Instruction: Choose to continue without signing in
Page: checkout
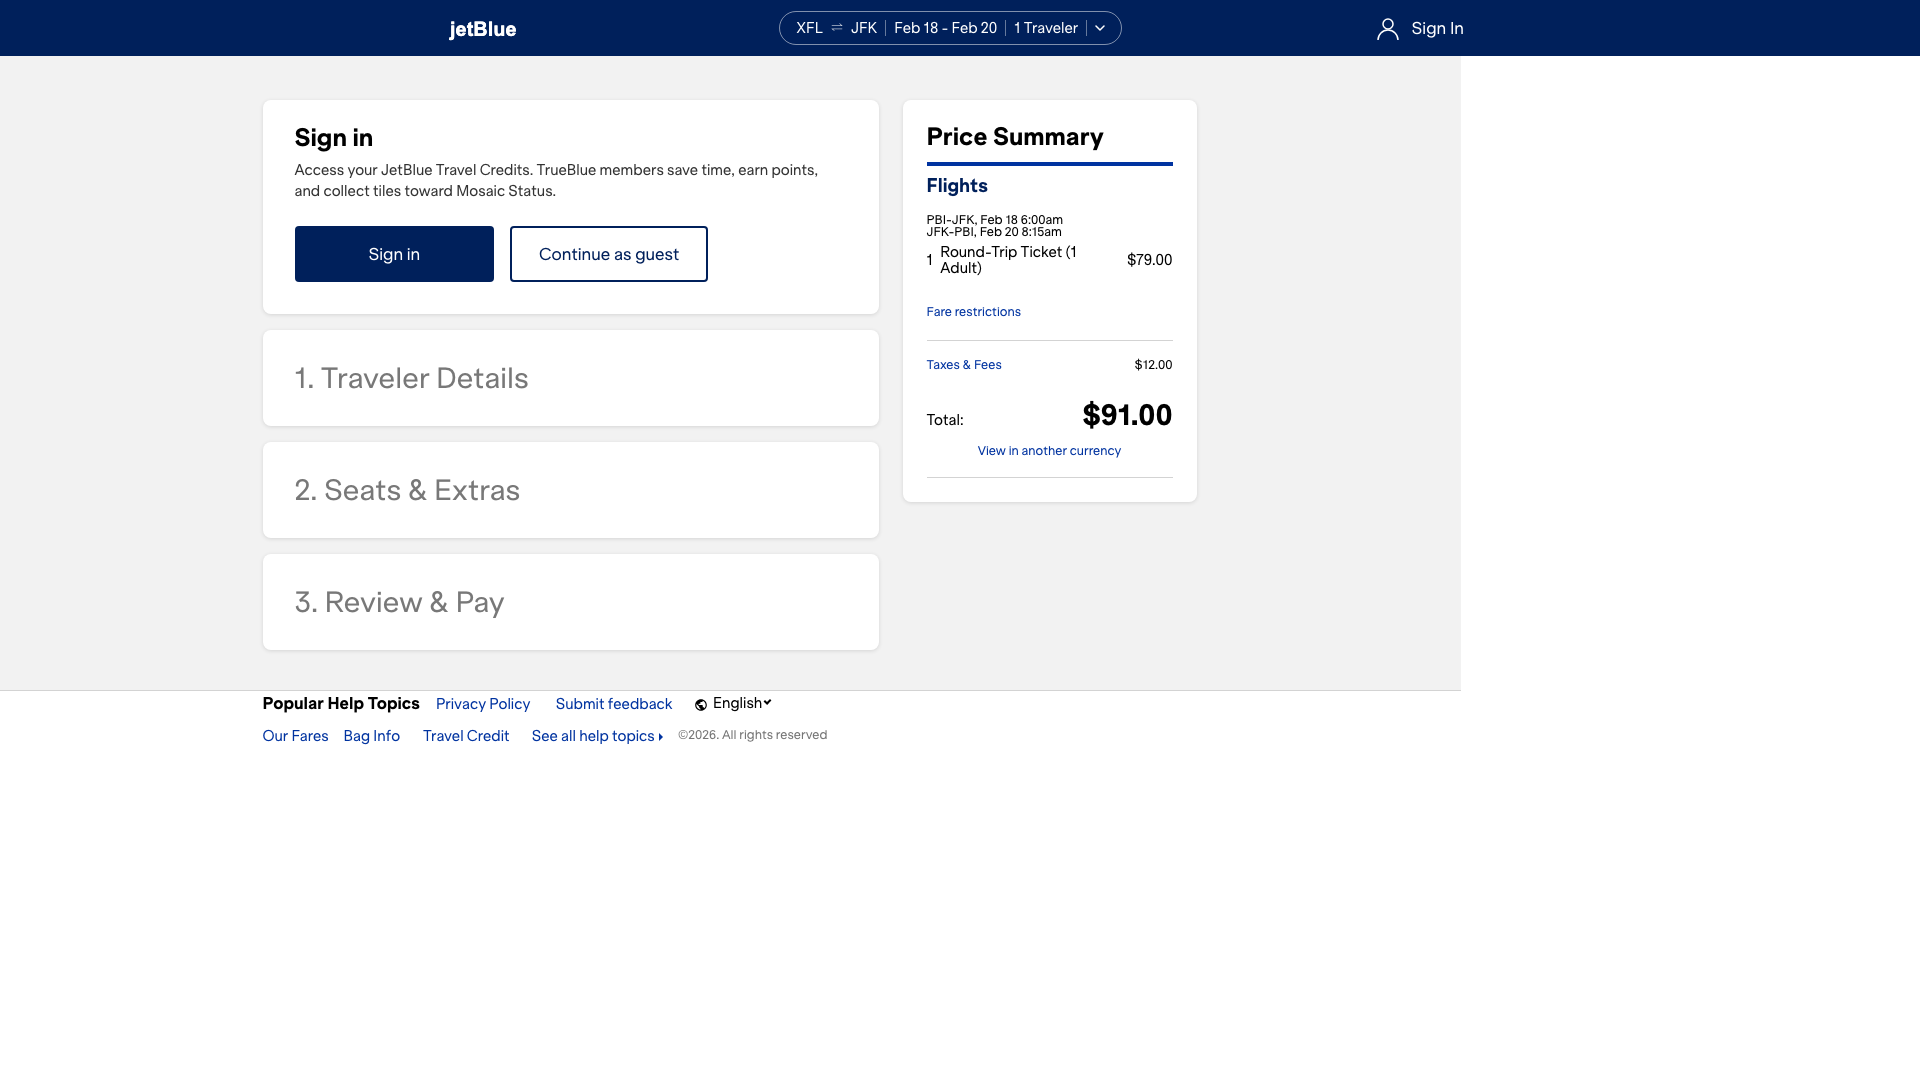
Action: click